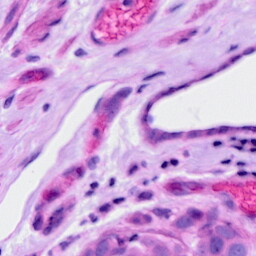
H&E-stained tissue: Ovarian